Field crop: tomato
Growth stage: 2
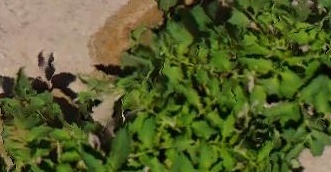
Species: tomato